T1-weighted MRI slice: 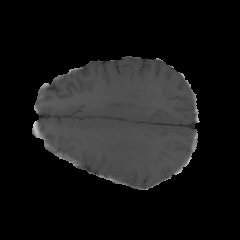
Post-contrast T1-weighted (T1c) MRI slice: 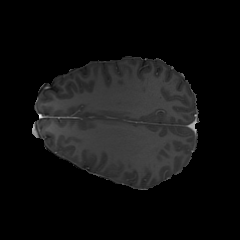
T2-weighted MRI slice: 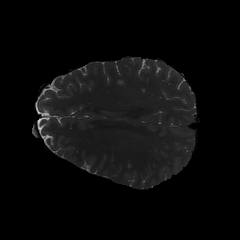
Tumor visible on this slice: no